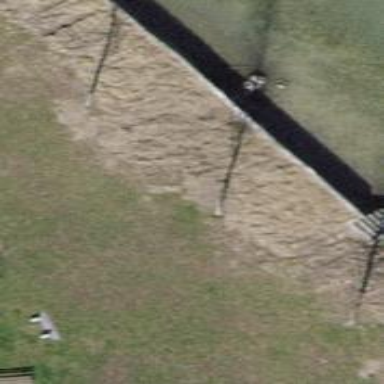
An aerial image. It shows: Bench for seating.